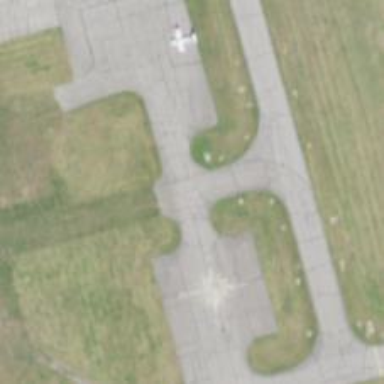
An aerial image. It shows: Image of taxiway at airport.